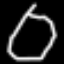
Label: octagon